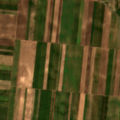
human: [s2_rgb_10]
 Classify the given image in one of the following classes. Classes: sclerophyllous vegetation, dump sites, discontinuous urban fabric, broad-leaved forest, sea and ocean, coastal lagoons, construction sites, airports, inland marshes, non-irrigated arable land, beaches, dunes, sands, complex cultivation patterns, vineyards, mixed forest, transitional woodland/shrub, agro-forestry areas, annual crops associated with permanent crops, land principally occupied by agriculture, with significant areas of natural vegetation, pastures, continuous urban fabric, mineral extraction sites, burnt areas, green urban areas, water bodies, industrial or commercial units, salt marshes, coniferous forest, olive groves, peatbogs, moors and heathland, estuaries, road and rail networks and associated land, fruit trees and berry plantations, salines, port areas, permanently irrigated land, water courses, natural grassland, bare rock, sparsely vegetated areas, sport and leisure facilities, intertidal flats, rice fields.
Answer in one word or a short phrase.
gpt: non-irrigated arable land